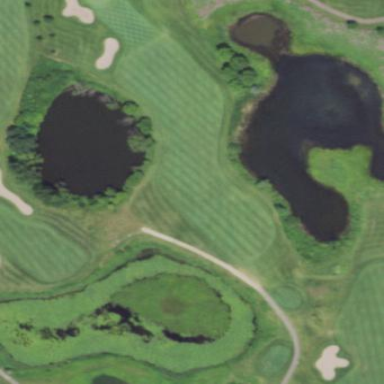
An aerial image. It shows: Area of rough grass used for golf.